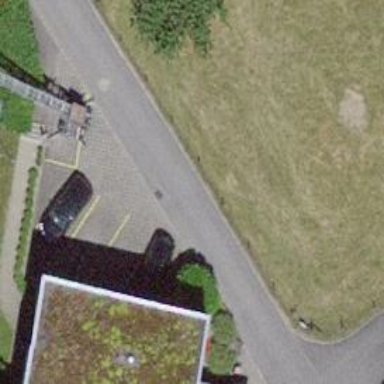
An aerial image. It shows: Compacted footway.